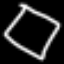
Label: diamond